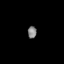
Tissue: prostate
Cell type: T cells
Senescence score: 0.351
Nuclear area (px): 102
Mean DAPI intensity: 133.265